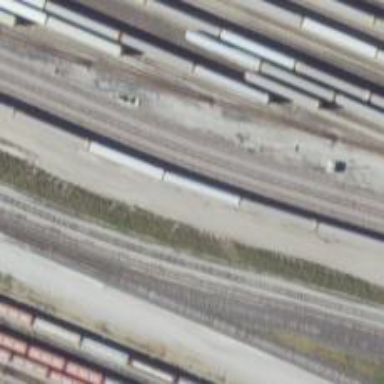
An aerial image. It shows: Railway yard used for servicing trains.